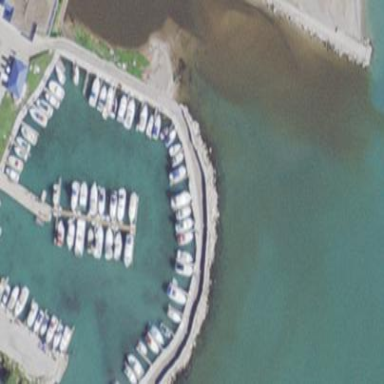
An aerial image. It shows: Marina on leisure land.